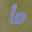
Label: 6